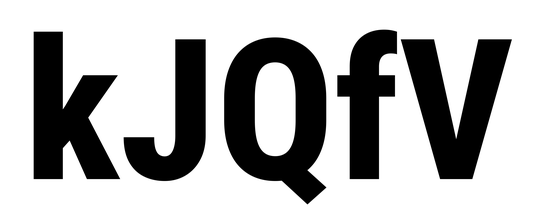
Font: Roboto_Condensed_ExtraBold